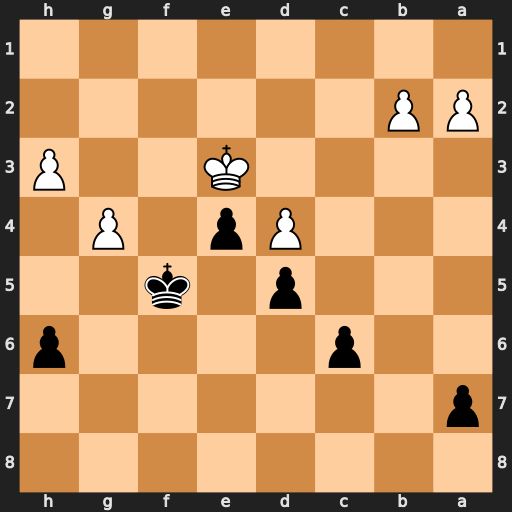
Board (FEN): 8/p7/2p4p/3p1k2/3Pp1P1/4K2P/PP6/8
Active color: b
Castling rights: -
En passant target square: -
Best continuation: Kg5 Kf2 Kh4